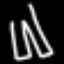
Label: pants